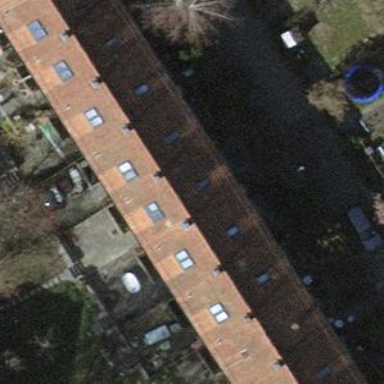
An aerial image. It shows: Gabled house with roof tiles in beige color. The roof is oriented across the building and its color is orangish red.